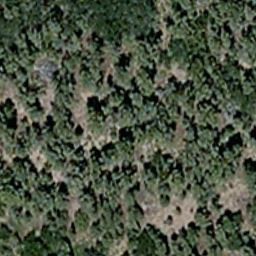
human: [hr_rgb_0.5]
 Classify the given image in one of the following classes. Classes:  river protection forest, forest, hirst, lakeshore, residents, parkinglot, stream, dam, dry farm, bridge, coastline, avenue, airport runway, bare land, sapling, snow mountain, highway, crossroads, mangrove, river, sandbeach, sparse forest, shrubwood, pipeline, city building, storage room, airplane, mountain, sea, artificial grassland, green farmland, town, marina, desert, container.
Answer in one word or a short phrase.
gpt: sparse forest